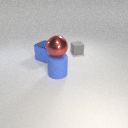
small gray rubber cube to the right of large blue rubber cylinder